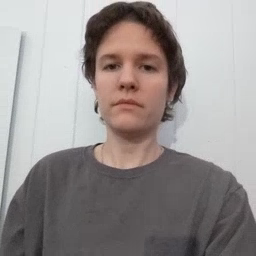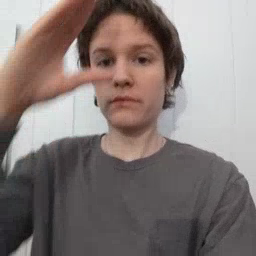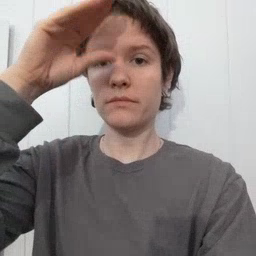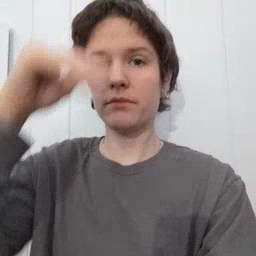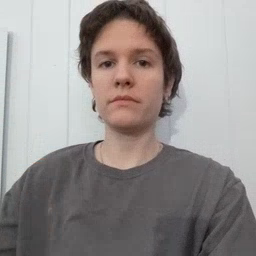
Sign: boy